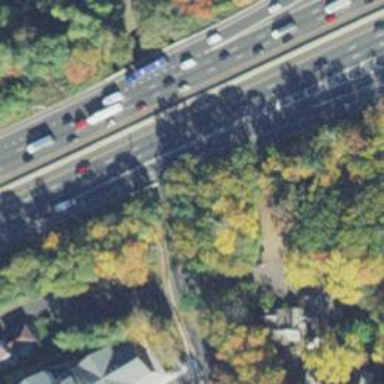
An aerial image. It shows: Bridge over motorway_link.